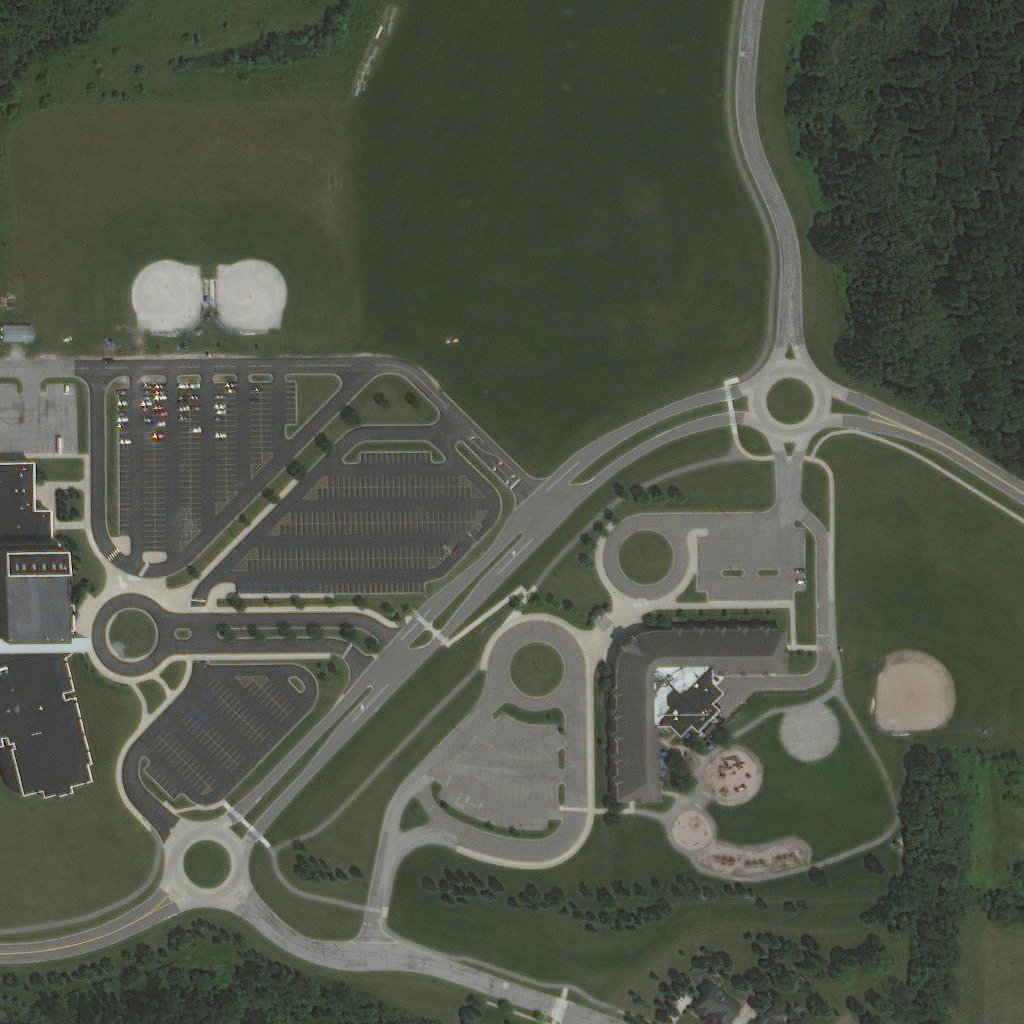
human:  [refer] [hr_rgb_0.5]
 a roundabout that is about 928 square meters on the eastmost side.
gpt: <box>[[72, 34, 81, 43, 0]]</box>